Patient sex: F
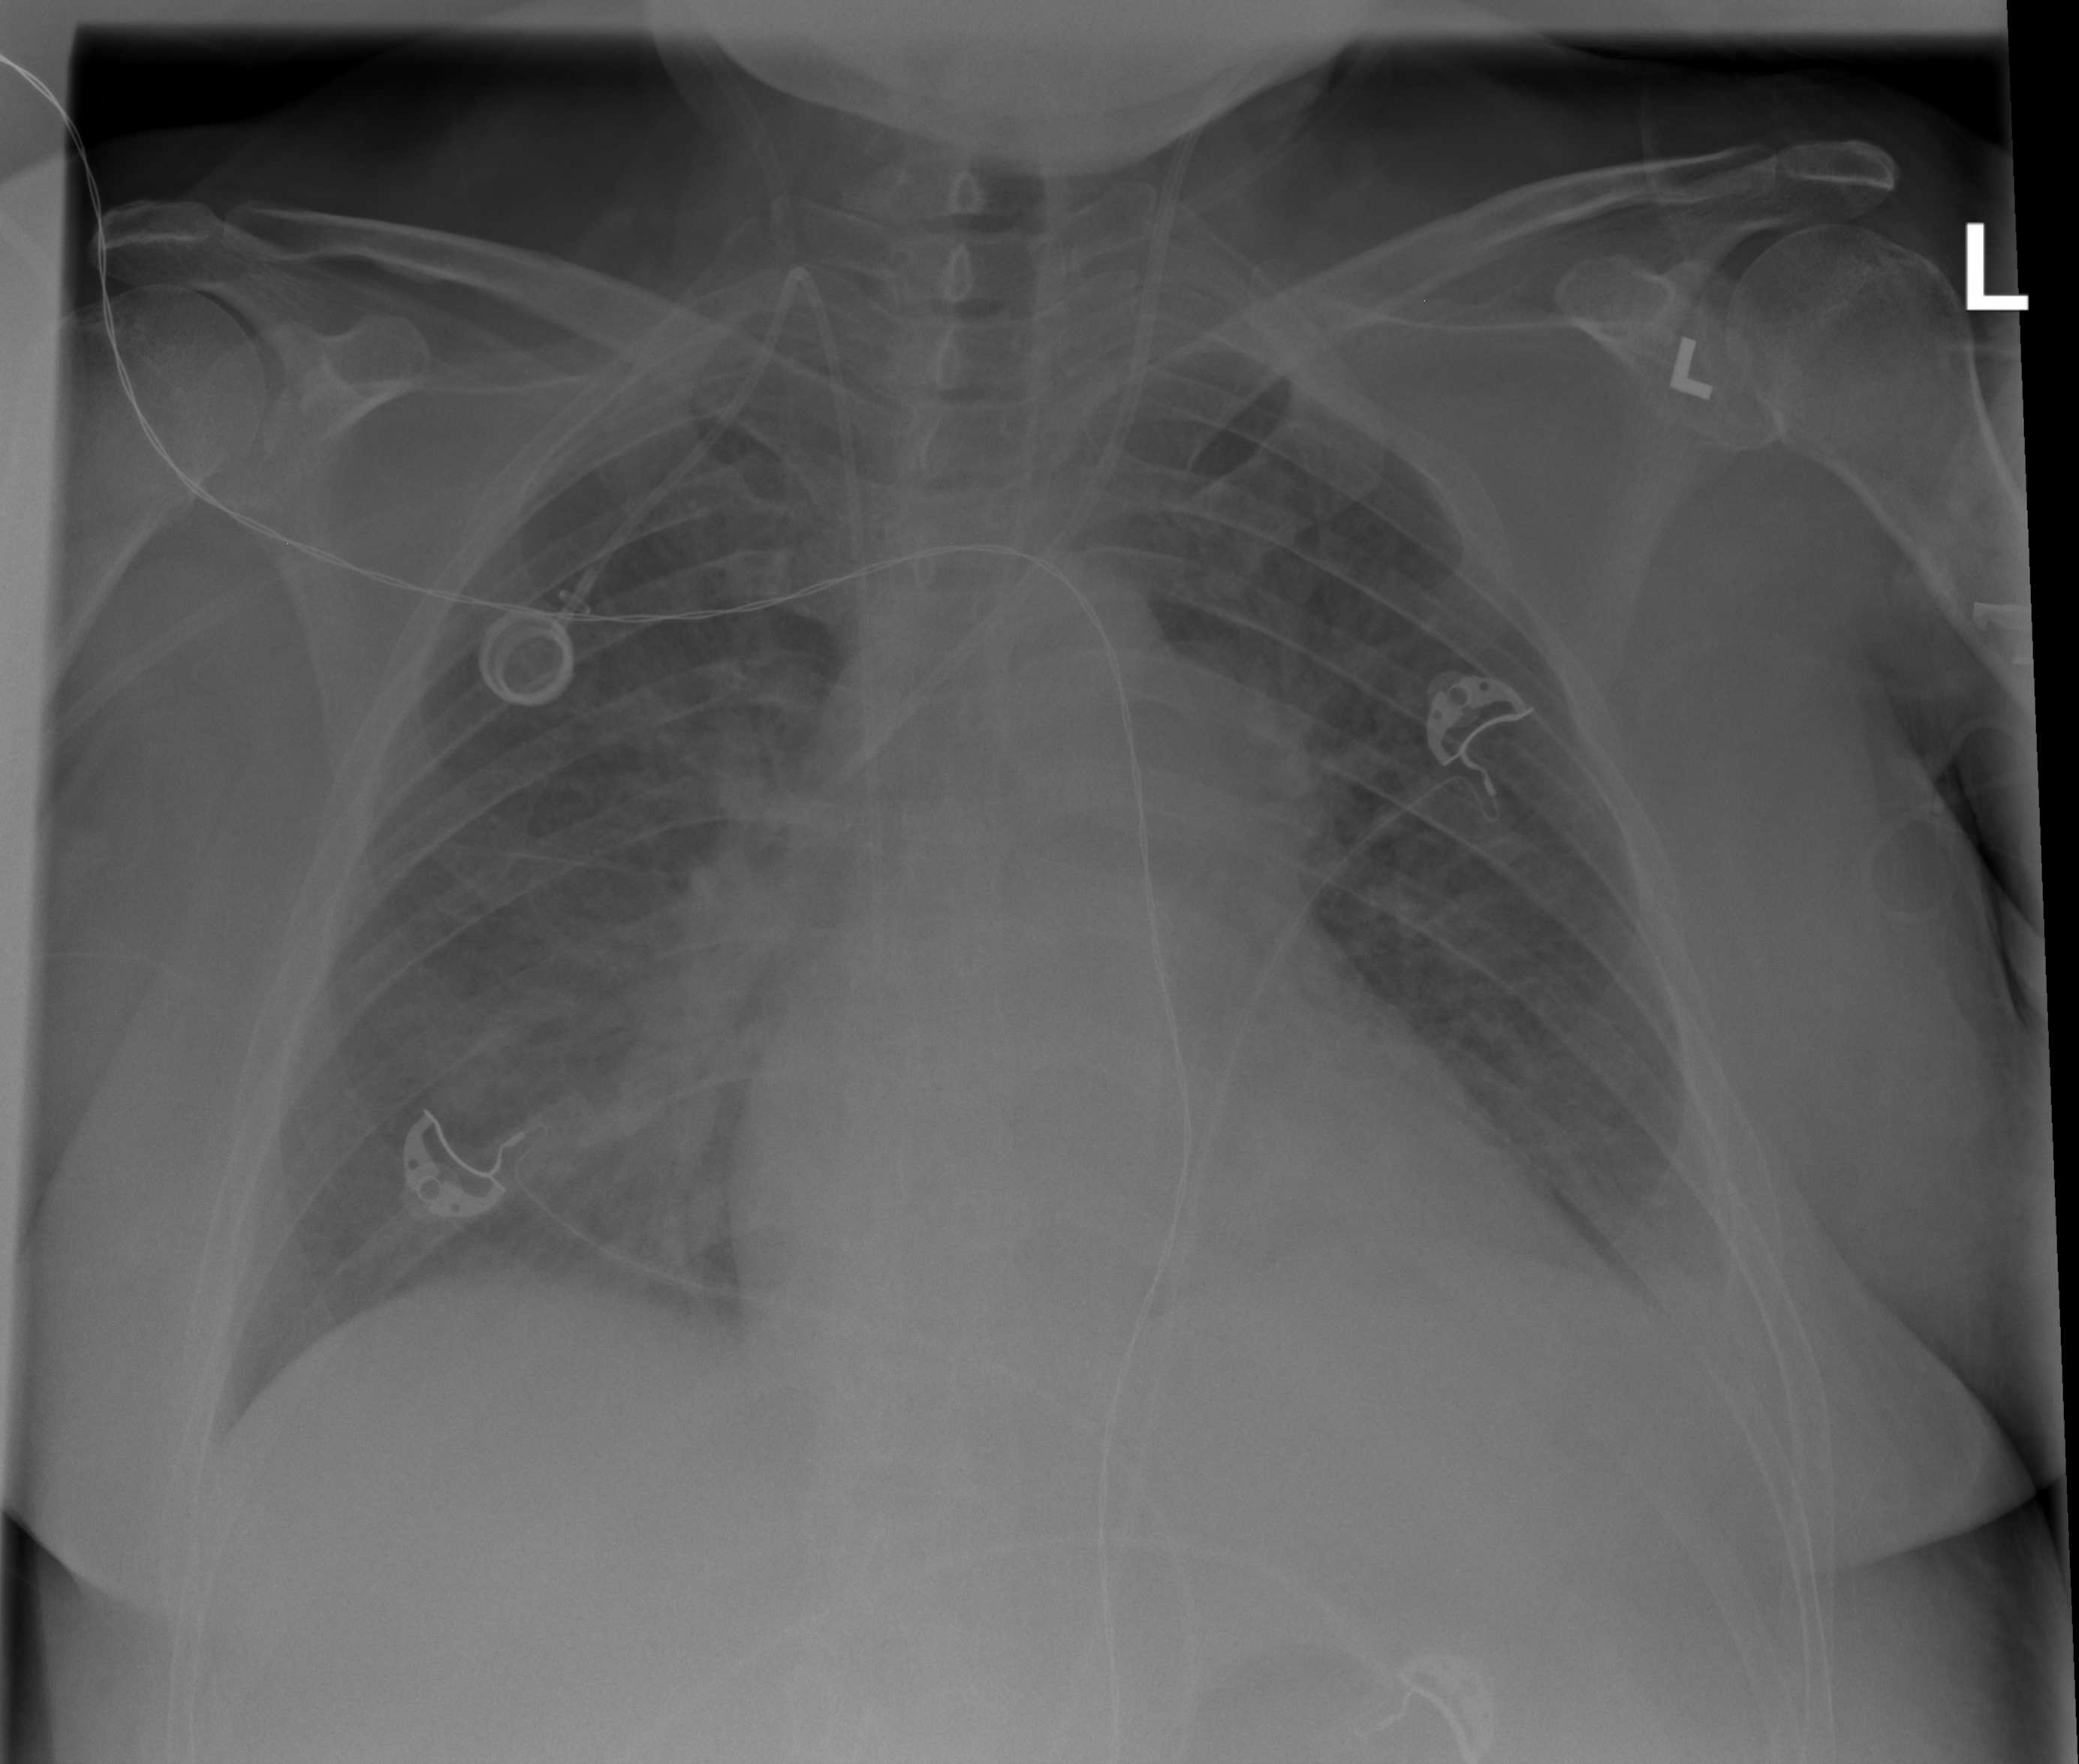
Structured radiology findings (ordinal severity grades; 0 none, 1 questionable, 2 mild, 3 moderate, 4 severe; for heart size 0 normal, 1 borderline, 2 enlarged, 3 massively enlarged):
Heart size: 1
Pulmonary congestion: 2
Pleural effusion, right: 0
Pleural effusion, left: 2
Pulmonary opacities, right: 2
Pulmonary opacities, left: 0
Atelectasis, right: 2
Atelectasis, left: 2